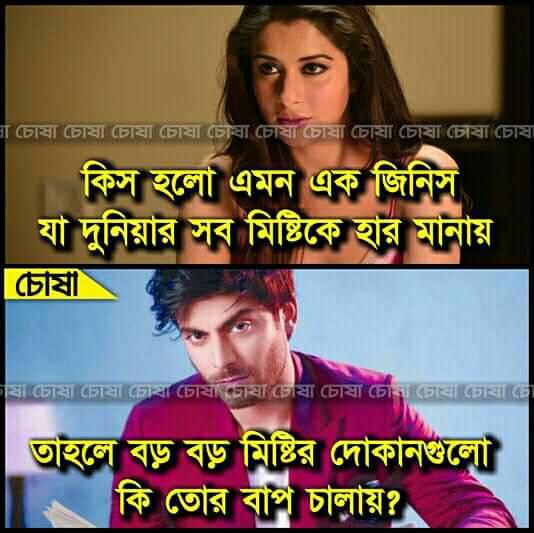
Caption: কিস হলো এমন এক জিনিস যা দুনিয়ার সব মিষ্টিকে হার মানায়   তাহলে বড় বড় মিষ্টির দোকানগুলো কি তোর বাপ চালায় ?
Label: hate